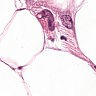
Metastatic tissue present: yes